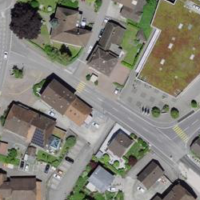
EUNIS habitat code: 54
Species observed at this site:
Bellis perennis